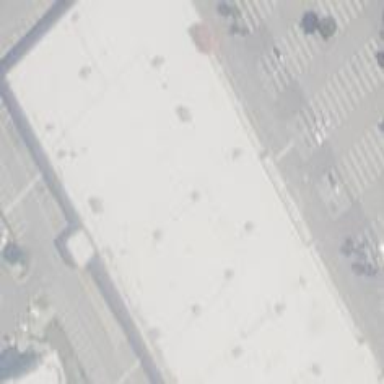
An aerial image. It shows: Retail building.